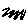
Label: zigzag